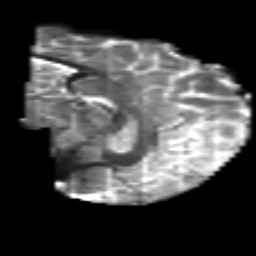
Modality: T2w
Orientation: sagittal
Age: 38
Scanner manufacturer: philips
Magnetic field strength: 3 T
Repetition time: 8.592 s
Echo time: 0.1268 s